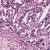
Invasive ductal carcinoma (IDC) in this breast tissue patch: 1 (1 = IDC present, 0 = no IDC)